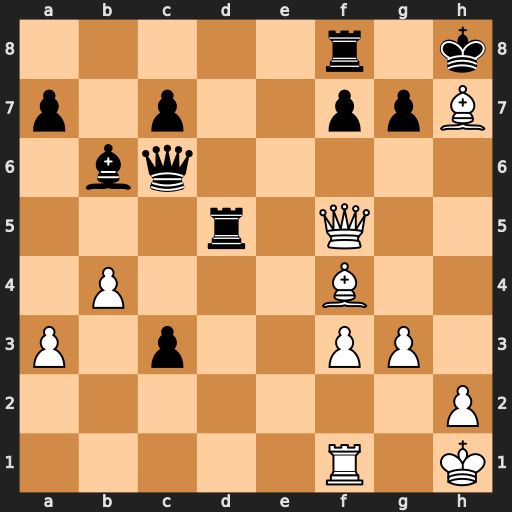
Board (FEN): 5r1k/p1p2ppB/1bq5/3r1Q2/1P3B2/P1p2PP1/7P/5R1K
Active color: w
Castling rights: -
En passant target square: -
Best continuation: Qh3 Qh6 Bxh6